Question: I have an object Structured like below.

Now what my intention is to get the Capitals/State value on the run time dynamically using the property name, for example.
'''
var PropertyName='Capitals';
JSON.parse(ValueList)[0].PropertyName;
'''
How to achieve this.
Thanks.
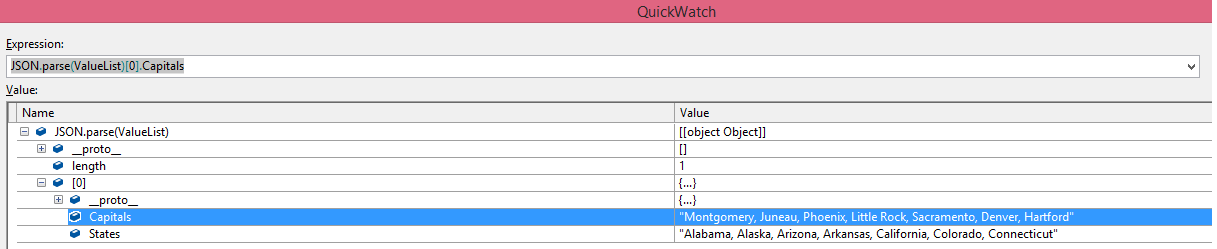
Answer: You can use bracket notation('[]') for object selector
'''
var PropertyName='Capitals';
JSON.parse(ValueList)[0][PropertyName];
'''
For more about bracket notation : <URL>